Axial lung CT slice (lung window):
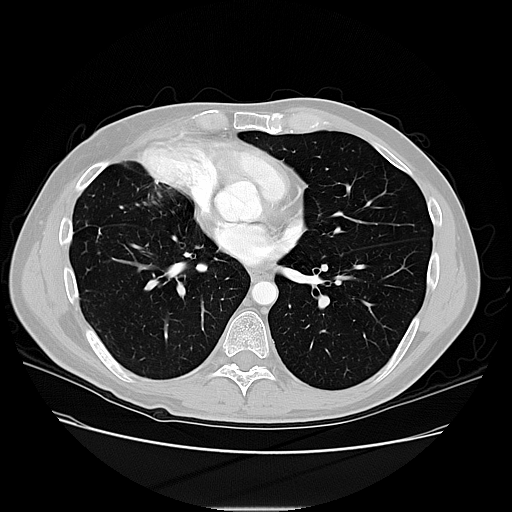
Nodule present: no